Question: I have a dropdown pill that turns pink on hover and stays pink when clicked. However if you click it twice and then move the mouse away it turns grey.
It is the "recipient" link in the following example:
<URL>
Why is this? Is there some CSS I can use to overwrite this functionality? I'd rather the background went black again.
This is what I mean:

Thanks
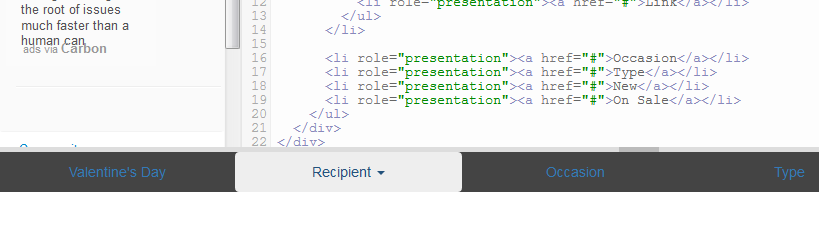
Answer: I cant' reproduce your issue with the double click but I can see a 'gray' background with Navigation. Add also the state for the ':focus'. Try this:
'''
.nav-pills>li>a:hover, .nav-pills>li>a:focus {
background-color: #FF6699;
}
'''
### BootplyDemo